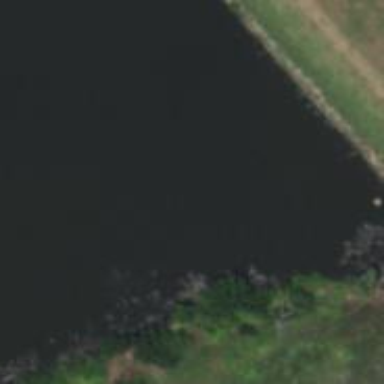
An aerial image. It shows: Dam across waterway.